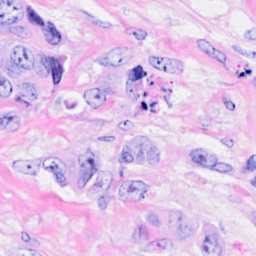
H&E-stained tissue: Breast